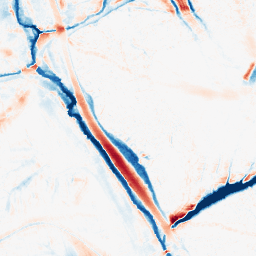
Category: morphological
Decomposition family: morphological_ellipse
Decomposition parameters: operation: average
width: 20
height: 30
Upsampling method: bicubic
Upsampling parameters: scale: 2
Upsampling scale: 2